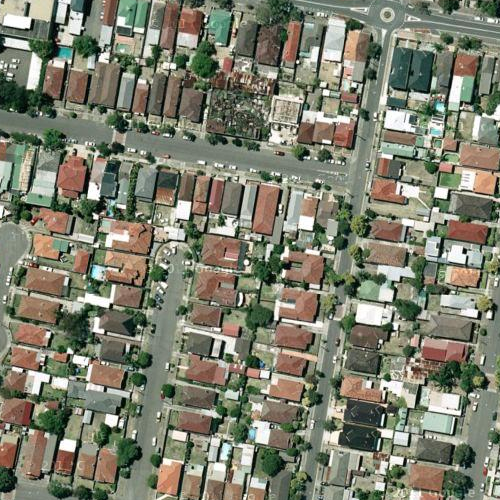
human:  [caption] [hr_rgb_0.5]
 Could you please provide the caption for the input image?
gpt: Lots of houses with different colours of roofs arranged densely .

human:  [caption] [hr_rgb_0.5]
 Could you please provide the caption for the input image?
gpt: This is a residential area with houses densely arranged and divided into rectangles by some roads .

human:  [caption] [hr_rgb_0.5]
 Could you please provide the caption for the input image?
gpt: A residential area with houses arranged neatly and divided into rectangles by some roads .

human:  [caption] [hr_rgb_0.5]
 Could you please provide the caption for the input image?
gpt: A town with many houses arranged densely while some roads go through this area .

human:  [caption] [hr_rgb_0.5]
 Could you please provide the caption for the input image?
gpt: A residential area with houses arranged neatly and divided into rectangles by some roads .